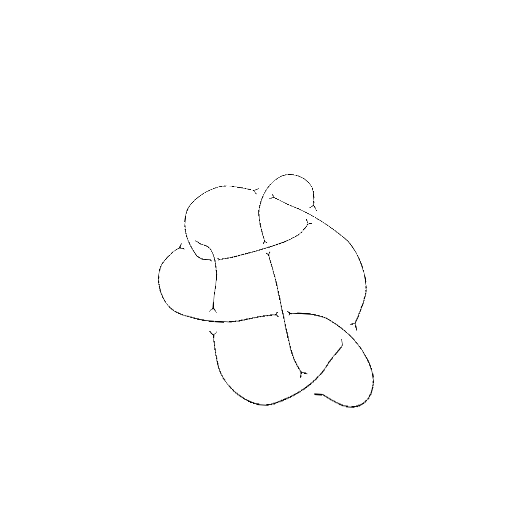
Crossing number: 9